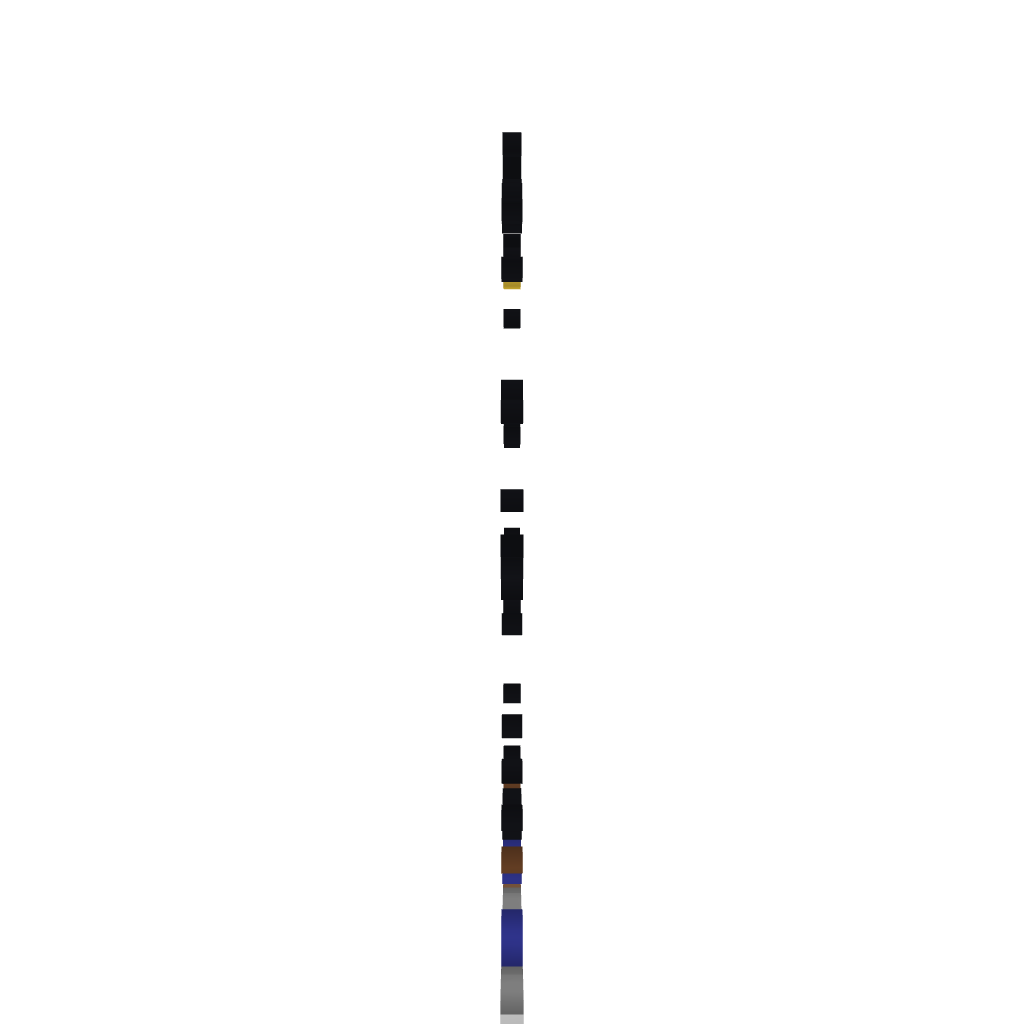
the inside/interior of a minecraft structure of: Goku SS